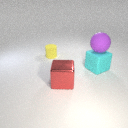
small yellow rubber cylinder to the left of large cyan rubber cube